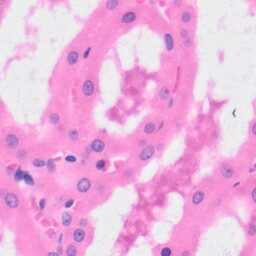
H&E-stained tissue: Kidney